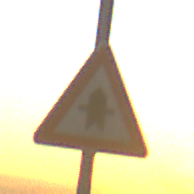
Verkehrszeichen: Vorfahrt
Umgebung: Outdoor, RoadRail
Tageszeit: SunriseSunset
Wetter: PartlyCloudy
Licht: Natural
Jahreszeit: NotSpecified
Kontrast: HighContrast